Question: My code is <URL>:
'''
#container {
align-content: flex-start;
background-color: red;
display: flex;
flex-flow: row wrap;
height: 200px;
justify-content: space-around;
padding: 10px;
width: 400px;
}
.child-item {
background-color: yellow;
flex-basis: 75px;
flex-grow: 1;
height: 20px;
margin: 10px;
width: 75px;
}
'''
'''
<div id="container">
<div class="child-item"></div>
<div class="child-item"></div>
<div class="child-item"></div>
<div class="child-item"></div>
<div class="child-item"></div>
<div class="child-item"></div>
</div>
'''

Although, I would like the two items across the bottom to have the same with as the items on the top.
I don't want to float them left and fix their width, this will not work for my arrangement in other resolutions.
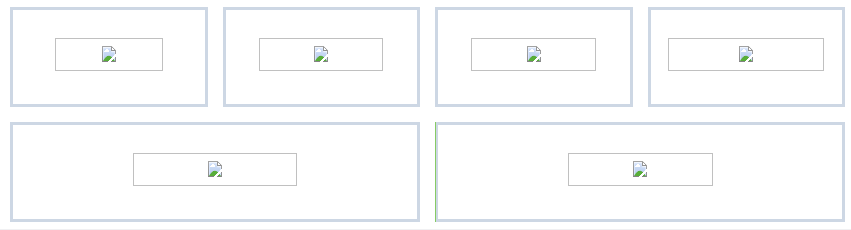
Answer: You have 2 ways of doing this:
(<URL>
If you set 'flex-grow' to 0 you are telling the items to keep their width and expand the empty space. Using 'flex-grow: 1' the items will expand the width to fit the space.
(<URL>
Add some invisible items after the normal items with the same flex properties. You will get a left aligned look.
In this solution there will be the same number of items in all visible rows so make sure to add enough invisible items to work properly on larger screens.